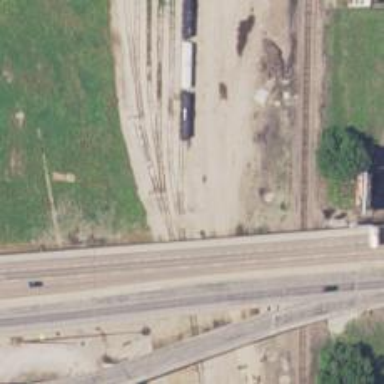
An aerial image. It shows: Abandoned railway yard.